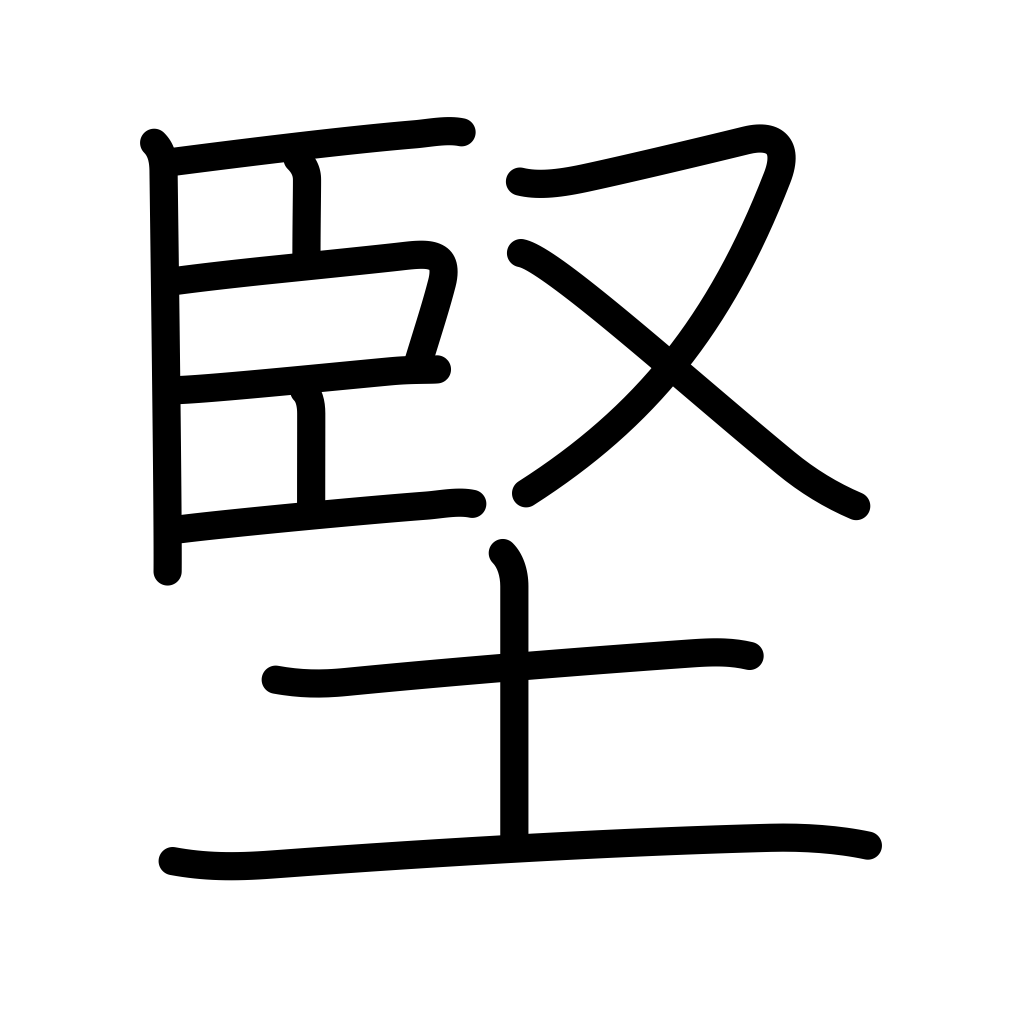
Meaning: strict, hard, solid, tough, tight, reliable